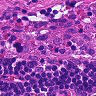
Metastatic tissue present: no